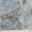
Piece: xx